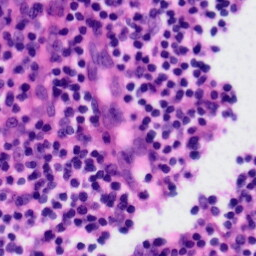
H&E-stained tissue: Tonsil